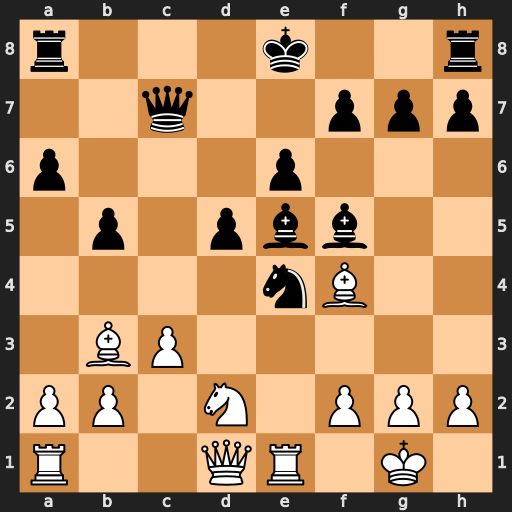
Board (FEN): r3k2r/2q2ppp/p3p3/1p1pbb2/4nB2/1BP5/PP1N1PPP/R2QR1K1
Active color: w
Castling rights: kq
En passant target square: -
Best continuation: Bxe5 Qxe5 f3